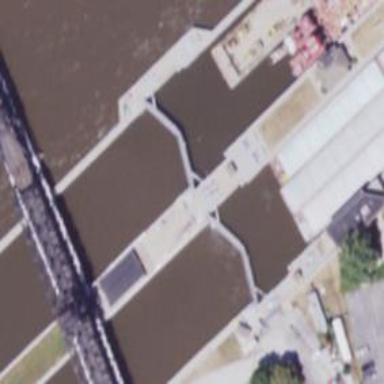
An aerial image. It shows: Lock gate along waterway.